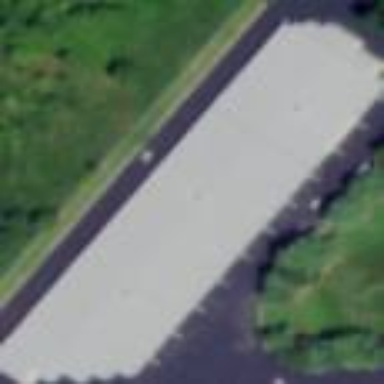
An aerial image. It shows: Building that serves as storage rental shop.